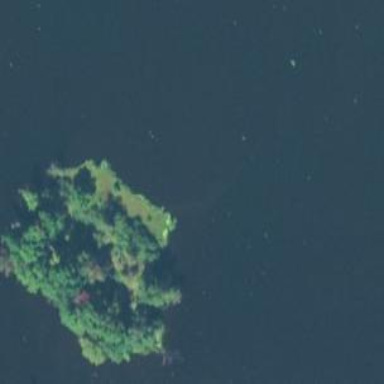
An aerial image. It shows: Islet.